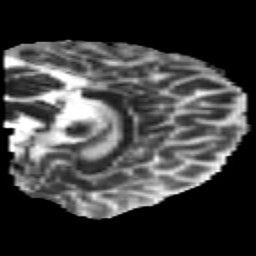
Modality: MD
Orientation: sagittal
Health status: healthy
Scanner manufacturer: philips
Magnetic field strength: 3 T
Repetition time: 6.964 s
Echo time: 0.092 s